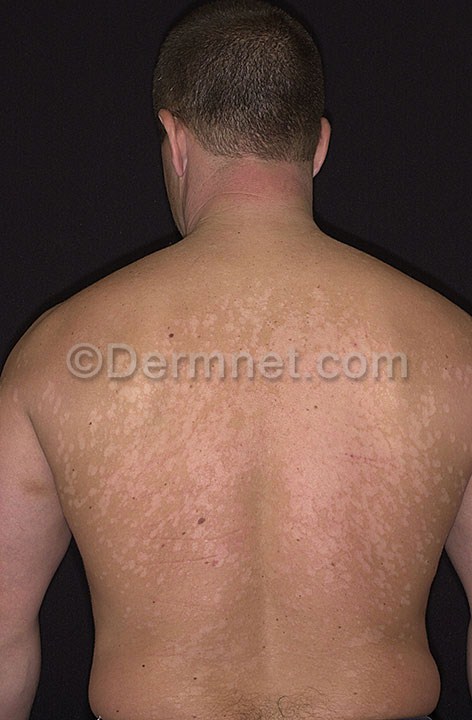
Disease: Tinea Ringworm Candidiasis and other Fungal Infections